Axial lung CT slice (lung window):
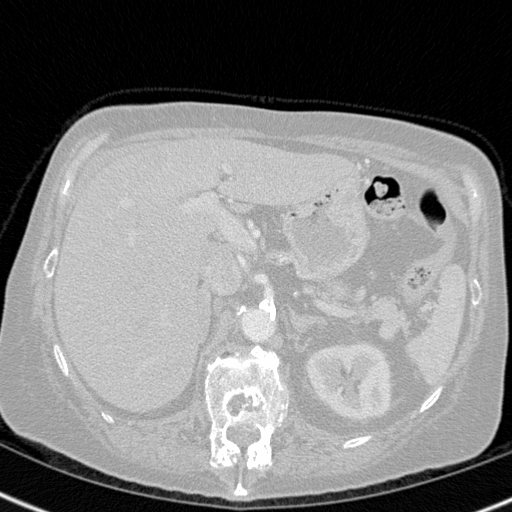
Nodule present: no